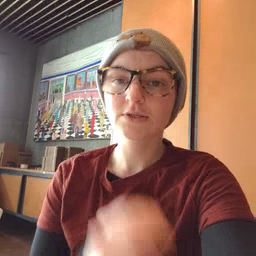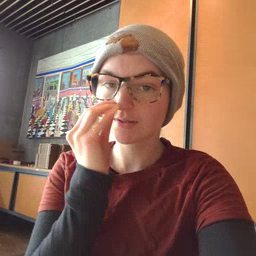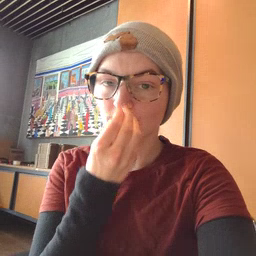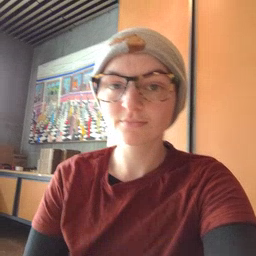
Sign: flower